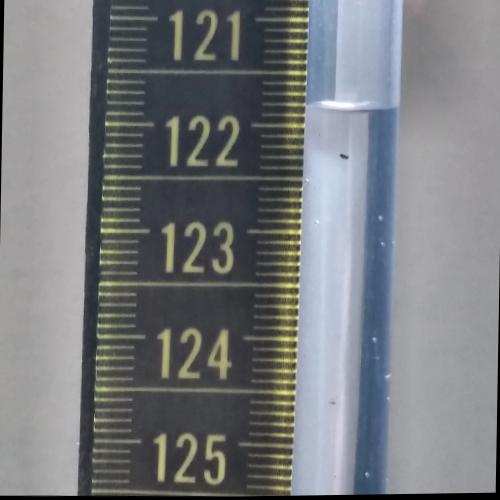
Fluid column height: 121.8 cm